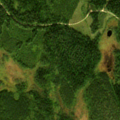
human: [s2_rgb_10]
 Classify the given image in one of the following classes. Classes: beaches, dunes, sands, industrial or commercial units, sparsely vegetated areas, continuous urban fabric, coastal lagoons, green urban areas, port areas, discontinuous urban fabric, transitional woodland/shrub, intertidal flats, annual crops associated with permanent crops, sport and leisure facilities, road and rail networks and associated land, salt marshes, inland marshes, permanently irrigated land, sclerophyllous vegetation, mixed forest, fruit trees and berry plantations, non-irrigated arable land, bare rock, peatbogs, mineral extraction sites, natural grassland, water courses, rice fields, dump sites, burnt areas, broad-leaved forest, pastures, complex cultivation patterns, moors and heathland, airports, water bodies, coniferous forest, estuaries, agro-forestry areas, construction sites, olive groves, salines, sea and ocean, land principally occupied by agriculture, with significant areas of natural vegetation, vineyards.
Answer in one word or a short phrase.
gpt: coniferous forest, transitional woodland/shrub